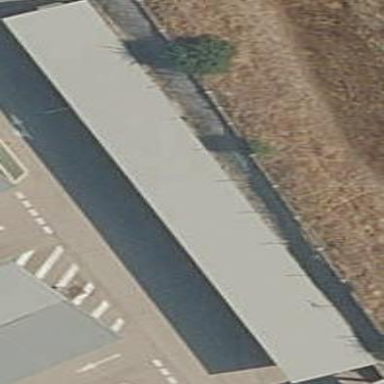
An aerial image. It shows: Carport building.